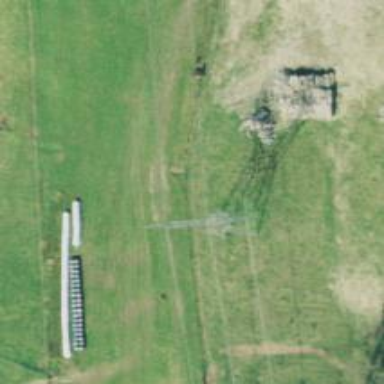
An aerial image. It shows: Lattice structure tower used for power transmission.